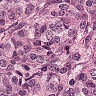
Metastatic tissue present: yes